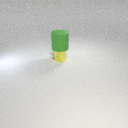
large green rubber cylinder above small yellow metal cylinder